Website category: auto
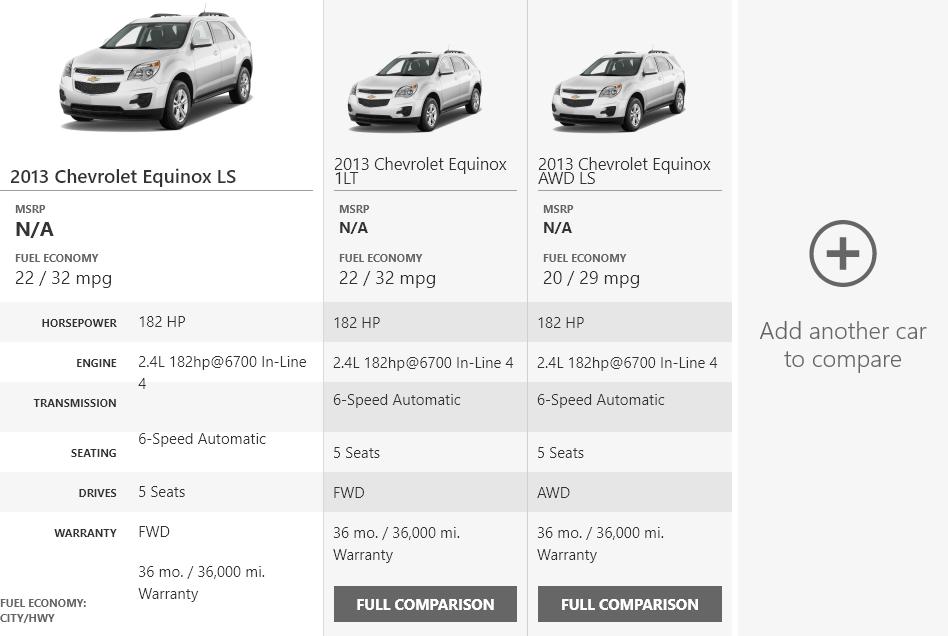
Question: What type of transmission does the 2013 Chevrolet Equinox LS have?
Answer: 6-Speed Automatic

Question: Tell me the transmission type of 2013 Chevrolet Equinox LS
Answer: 6-Speed Automatic

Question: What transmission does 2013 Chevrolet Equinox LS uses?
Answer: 6-Speed Automatic

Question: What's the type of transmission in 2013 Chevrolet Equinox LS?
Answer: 6-Speed Automatic

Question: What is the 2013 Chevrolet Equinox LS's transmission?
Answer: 6-Speed Automatic

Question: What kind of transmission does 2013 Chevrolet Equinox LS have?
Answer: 6-Speed Automatic

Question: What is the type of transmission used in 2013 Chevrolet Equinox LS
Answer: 6-Speed Automatic

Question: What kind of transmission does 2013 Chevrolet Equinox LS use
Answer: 6-Speed Automatic

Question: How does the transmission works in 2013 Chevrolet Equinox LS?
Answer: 6-Speed Automatic

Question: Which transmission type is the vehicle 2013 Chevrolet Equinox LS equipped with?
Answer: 6-Speed Automatic

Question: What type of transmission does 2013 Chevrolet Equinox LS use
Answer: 6-Speed Automatic

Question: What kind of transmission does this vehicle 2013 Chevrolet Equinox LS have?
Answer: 6-Speed Automatic

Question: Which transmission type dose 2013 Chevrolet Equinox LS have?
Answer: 6-Speed Automatic

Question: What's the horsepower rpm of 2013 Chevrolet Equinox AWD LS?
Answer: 182 HP

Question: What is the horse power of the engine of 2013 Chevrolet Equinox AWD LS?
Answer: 182 HP

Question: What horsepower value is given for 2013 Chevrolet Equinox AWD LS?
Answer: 182 HP

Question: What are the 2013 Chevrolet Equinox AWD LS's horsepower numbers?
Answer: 182 HP

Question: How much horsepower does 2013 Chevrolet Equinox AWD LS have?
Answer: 182 HP

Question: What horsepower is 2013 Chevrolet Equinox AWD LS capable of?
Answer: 182 HP

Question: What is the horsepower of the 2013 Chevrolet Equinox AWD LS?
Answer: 182 HP

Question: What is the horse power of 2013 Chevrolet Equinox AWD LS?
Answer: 182 HP

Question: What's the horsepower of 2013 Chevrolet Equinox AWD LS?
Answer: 182 HP

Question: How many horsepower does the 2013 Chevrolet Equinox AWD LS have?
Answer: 182 HP

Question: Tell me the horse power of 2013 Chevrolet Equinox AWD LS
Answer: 182 HP

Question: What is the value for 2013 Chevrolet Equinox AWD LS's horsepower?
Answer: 182 HP

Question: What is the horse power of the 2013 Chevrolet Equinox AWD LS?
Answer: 182 HP

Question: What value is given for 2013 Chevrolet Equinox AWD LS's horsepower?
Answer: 182 HP

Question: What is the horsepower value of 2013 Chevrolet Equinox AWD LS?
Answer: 182 HP

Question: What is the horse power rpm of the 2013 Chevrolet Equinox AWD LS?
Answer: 182 HP

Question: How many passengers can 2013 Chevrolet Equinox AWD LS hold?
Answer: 5 Seats

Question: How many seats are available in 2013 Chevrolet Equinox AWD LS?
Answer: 5 Seats

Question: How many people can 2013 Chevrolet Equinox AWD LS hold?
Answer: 5 Seats

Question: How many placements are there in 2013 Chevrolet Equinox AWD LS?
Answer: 5 Seats

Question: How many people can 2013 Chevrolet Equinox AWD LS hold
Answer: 5 Seats

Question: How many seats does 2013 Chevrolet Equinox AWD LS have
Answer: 5 Seats

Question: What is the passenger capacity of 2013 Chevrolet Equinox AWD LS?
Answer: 5 Seats

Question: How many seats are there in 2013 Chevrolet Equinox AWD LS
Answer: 5 Seats

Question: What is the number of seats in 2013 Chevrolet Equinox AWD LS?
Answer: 5 Seats

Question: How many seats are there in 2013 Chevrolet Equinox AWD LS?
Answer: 5 Seats

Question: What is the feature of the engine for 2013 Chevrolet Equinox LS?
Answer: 2.4L 182hp@6700 In-Line 4

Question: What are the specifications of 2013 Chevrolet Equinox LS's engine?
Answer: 2.4L 182hp@6700 In-Line 4

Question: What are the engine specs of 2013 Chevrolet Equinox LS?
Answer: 2.4L 182hp@6700 In-Line 4

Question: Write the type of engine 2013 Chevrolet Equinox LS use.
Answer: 2.4L 182hp@6700 In-Line 4

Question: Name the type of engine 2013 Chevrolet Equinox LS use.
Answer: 2.4L 182hp@6700 In-Line 4

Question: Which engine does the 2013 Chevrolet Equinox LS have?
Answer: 2.4L 182hp@6700 In-Line 4

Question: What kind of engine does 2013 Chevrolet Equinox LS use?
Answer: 2.4L 182hp@6700 In-Line 4

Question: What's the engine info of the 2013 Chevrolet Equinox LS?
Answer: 2.4L 182hp@6700 In-Line 4

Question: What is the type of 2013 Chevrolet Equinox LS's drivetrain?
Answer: FWD

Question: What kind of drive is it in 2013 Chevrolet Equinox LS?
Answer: FWD

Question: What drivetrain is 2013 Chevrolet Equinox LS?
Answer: FWD

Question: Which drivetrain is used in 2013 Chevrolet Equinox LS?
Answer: FWD

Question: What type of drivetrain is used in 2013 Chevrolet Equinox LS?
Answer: FWD

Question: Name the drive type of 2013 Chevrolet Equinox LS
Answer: FWD

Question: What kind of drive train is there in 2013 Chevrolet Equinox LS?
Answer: FWD

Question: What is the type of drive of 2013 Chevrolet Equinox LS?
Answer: FWD

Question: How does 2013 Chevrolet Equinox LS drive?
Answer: FWD

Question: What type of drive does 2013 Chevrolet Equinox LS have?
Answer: FWD

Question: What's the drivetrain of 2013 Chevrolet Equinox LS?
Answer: FWD

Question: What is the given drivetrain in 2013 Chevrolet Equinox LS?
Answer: FWD

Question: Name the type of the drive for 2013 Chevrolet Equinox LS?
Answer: FWD

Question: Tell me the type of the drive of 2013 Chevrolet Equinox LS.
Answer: FWD

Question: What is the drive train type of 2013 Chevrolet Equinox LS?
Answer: FWD

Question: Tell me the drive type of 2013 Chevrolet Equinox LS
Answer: FWD

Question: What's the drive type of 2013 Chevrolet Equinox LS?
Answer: FWD